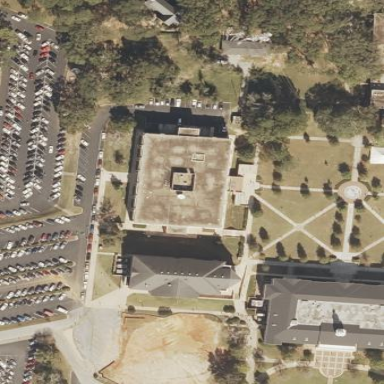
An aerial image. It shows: View of university building.